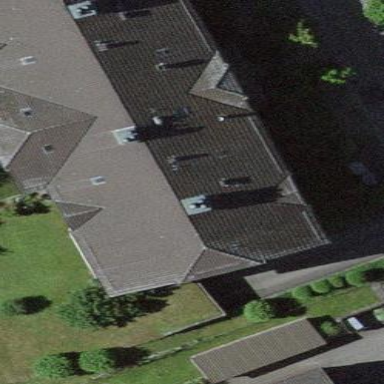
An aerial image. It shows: Gabled roof apartments building.